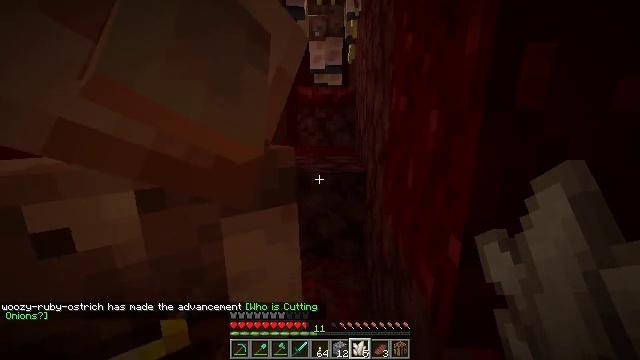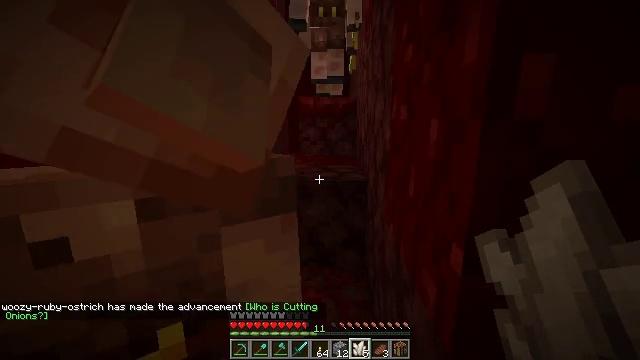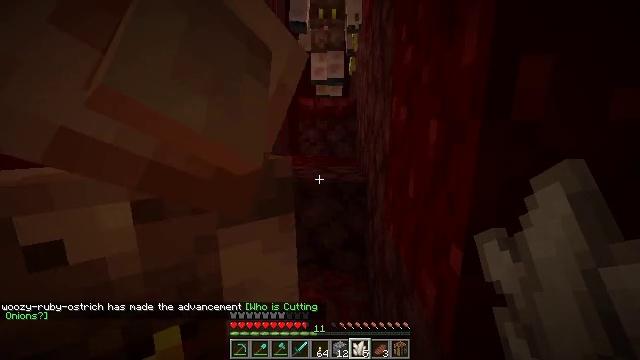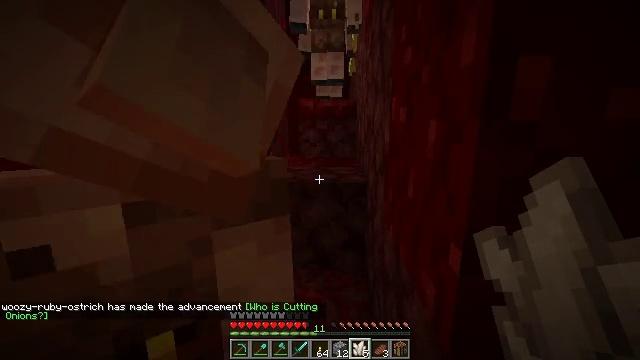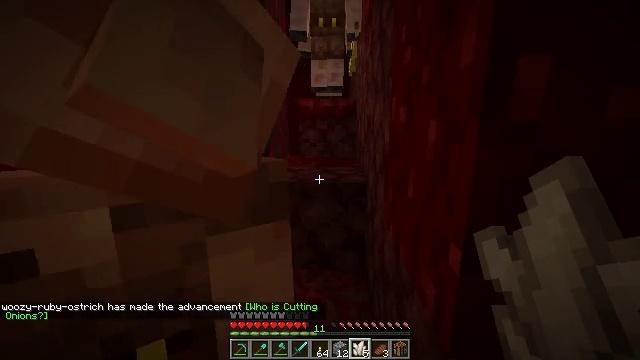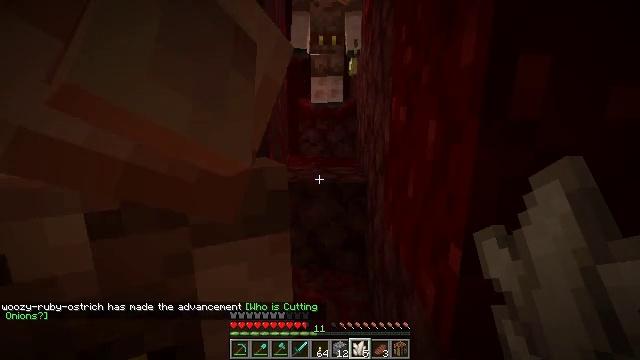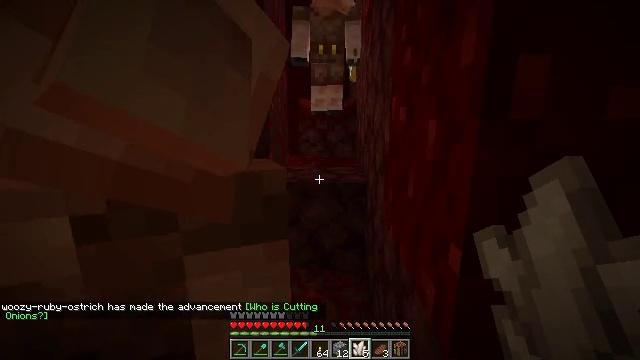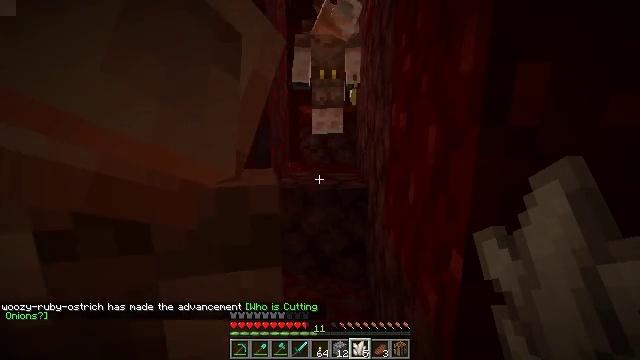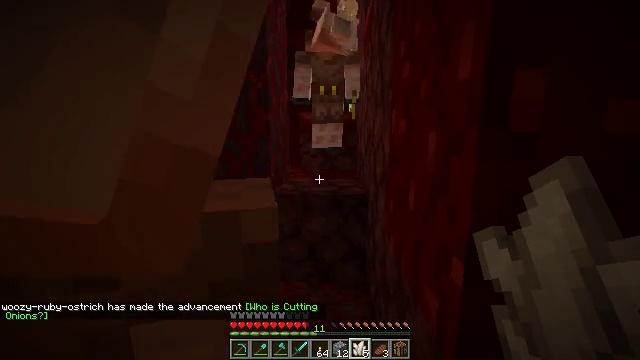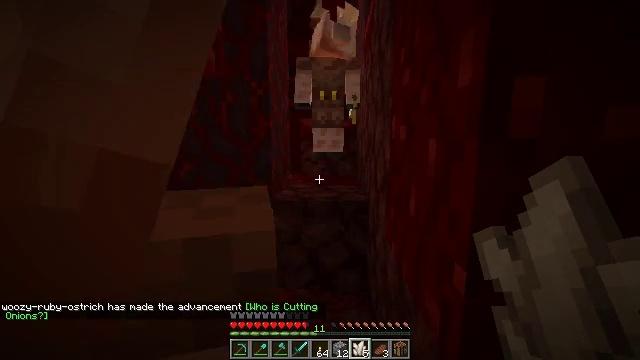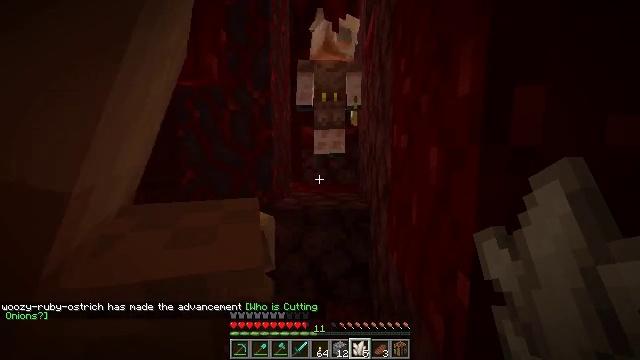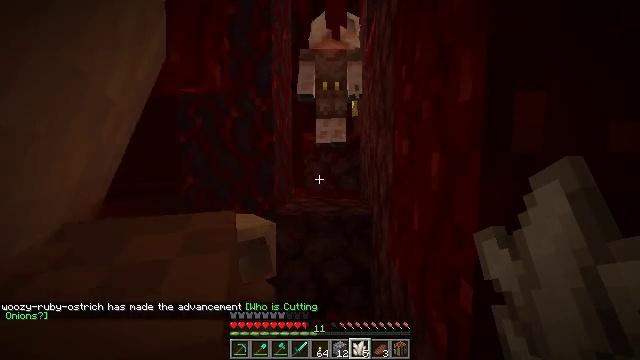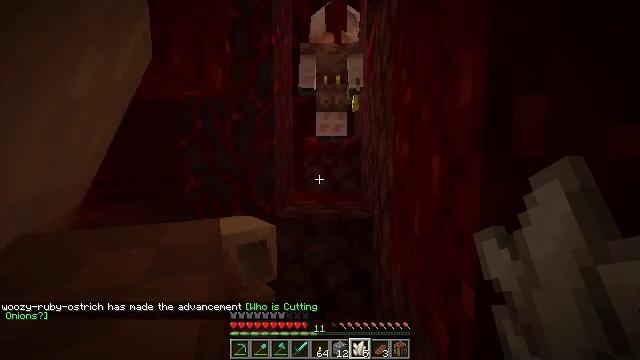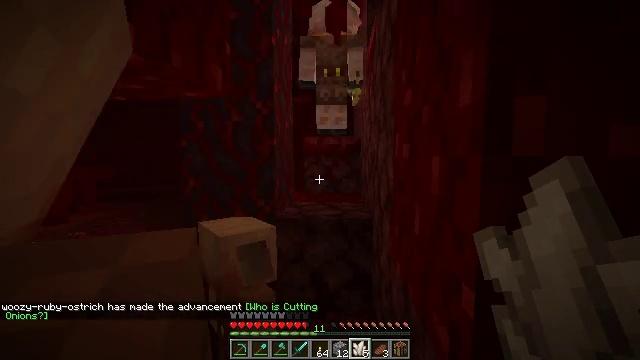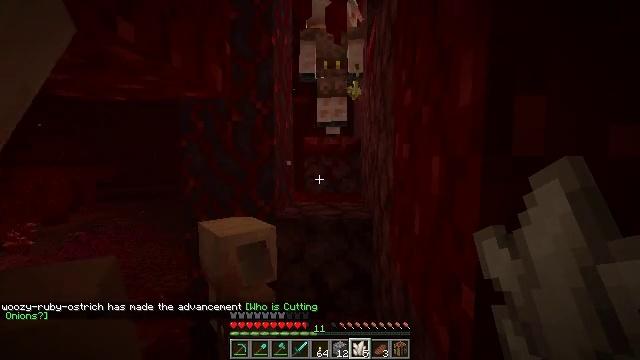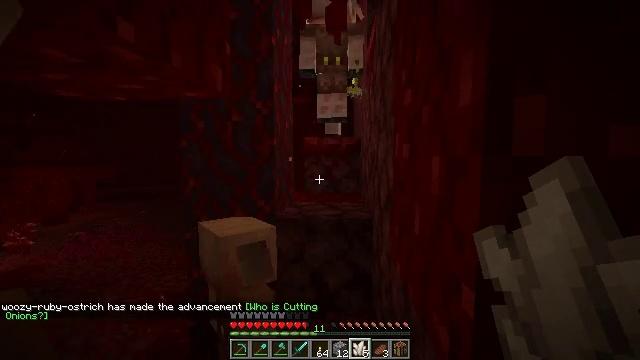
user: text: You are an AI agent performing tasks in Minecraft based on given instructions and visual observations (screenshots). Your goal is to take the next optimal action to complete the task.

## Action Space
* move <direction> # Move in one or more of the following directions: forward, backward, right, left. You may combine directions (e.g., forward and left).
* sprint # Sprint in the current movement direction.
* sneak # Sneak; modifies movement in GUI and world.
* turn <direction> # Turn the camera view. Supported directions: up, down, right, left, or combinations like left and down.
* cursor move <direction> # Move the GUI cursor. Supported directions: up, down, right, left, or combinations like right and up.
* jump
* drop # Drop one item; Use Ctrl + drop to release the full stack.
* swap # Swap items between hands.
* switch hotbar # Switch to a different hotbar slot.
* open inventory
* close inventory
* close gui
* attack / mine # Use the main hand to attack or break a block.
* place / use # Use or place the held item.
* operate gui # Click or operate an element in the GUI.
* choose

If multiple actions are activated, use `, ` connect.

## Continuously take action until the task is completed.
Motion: motion action
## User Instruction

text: Remove a quartz from the inventory.
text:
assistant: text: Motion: turn up
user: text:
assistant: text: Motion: no_op
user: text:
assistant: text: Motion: no_op
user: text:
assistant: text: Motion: no_op
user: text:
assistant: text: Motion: no_op
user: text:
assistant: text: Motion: no_op
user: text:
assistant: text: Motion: turn up
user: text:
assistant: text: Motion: turn up
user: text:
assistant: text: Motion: turn up
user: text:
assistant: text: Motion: turn up
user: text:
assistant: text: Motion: turn up
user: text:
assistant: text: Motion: no_op
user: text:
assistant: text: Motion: no_op
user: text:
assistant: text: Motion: no_op
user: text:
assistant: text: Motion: no_op
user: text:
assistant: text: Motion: no_op
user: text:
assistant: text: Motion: close inventory
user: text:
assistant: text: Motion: close inventory
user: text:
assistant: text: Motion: close inventory
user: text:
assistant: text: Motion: close inventory
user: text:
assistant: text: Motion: open gui
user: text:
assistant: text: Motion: no_op
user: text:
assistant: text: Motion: no_op
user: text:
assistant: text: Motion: cursor move right
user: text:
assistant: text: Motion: cursor move right
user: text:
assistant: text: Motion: cursor move right
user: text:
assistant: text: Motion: cursor move right
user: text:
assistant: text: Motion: cursor move right
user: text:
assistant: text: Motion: cursor move right
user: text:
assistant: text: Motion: no_op